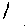
Label: line